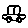
Label: car